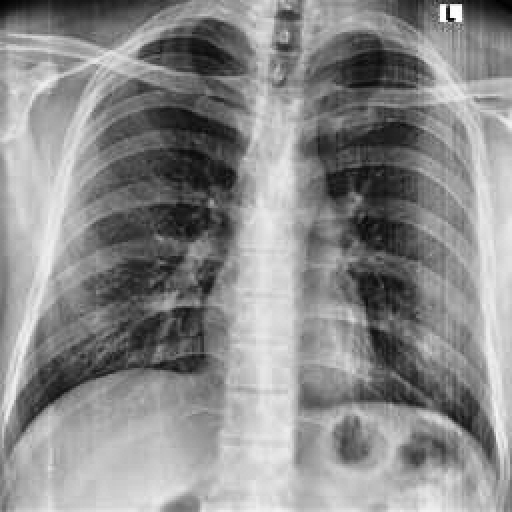
Finding: NORMAL